Question: I've a project like this:

Now i want to autoload all the php files in the folder classes and sub folders.
I can do that with this:
'''
$dirs = array(
CMS_ROOT.'/classes',
CMS_ROOT.'/classes/layout',
CMS_ROOT.'/classes/layout/pages'
);
foreach( $array as $dir) {
foreach ( glob( $dir."/*.php" ) as $filename ) {
require_once $filename;
}
}
'''
But i dont like this. For example.
> "layout/pages/a.php" extends "layout/pages/b.php"
Now i get an error because a.php was loaded first. How do you people load your project files? Classes?
SOLVED :)
This is my code now:
'''
spl_autoload_register('autoloader');
function autoloader($className) {
$className = str_replace('cms_', '', $className);
$className = str_replace('_', '/', $className);
$file = CLASSES.'/'.$className.'.php';
if( file_exists( $file ) ) {
require_once $file;
}
}
'''
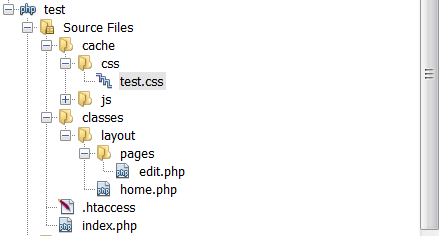
Answer: You should try this
'''
<?php
spl_autoload_register('your_autoloader');
function your_autoloader($classname) {
static $dirs = array(
CMS_ROOT.'/classes',
CMS_ROOT.'/classes/layout',
CMS_ROOT.'/classes/layout/pages'
);
foreach ($dirs as $dir) {
if (file_exists($dir . '/'. $classname. '.php')) {
include_once $dir . '/' . $classname . '.php';
}
}
}
'''
After registering 'your_autoloader' with 'spl_autoload_register()' it will be called by the php interpreter every time you access a class that:
- Has not already been loaded with 'require_once()' or 'include_once()'- Is not part of the PHP internals